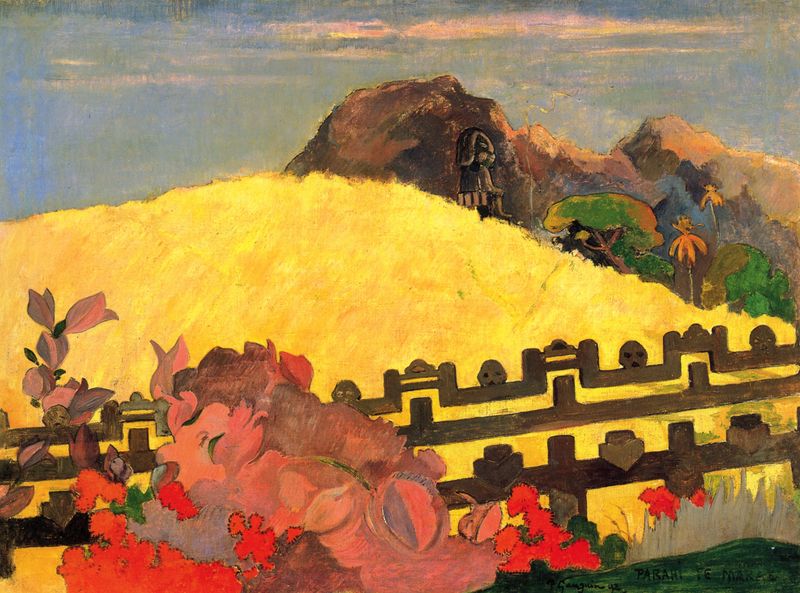
Titel: Dort ist der Tempel (Parahi te marae)
Künstler: Paul Gauguin
Standort: Philadelphia (Pennsylvania)
Institution: Philadelphia Museum of Art
Schlagwörter: baum, berg, blau, blätter, dunkel, felsen, gemälde, himmel, laub, schatten, wolken, bäume, gelb, grün, landschaft, ocker, sand, äste, blume, blumen, braun, bunt, grau, hell, holz, köpfe, licht, orange, schwarz, weiss, blüte, blüten, gras, rose, rot, tier, weg, wiese, wolke, zaun, beige, flächig, malerei, muster, ornament, schädel, stein, bild, signatur, öl, ast, feld, felder, ferne, gräser, horizont, hügel, natur, weite, busch, büsche, gatter, gitter, sonne, sträucher, insel, figur, gold, sitzend, blatt, pflanzen, rosa, garten, hase, mais, skulptur, statue, farbig, sommer, moderne, abhang, acker, ernte, getreide, heu, korn, trocken, weizen, abstrakt, berge, farben, fels, gebirge, gipfel, kamm, mauer, lila, violett, idylle, holzzaun, figuren, tulpen, trennung, inschrift, ornamente, wandmalerei, palme, plastik, abendrot, exotik, menschenleer, raps, flieder, kornfeld, leuchten, gauguin, südsee, unterschrift, motiv, flammen, geld, titel, beschriftung, leinwand, wellig, römer, geometrisch, zacken, skelett, totenkopf, gaugin, landwirtschaft, palmen, pinien, leuchtend, kitsch, totenschädel, kitschig, ornamnet, feuerrot, totem, südländisch, paul gauguin, kult, rapsfeld, tahiti, skelette, blütenzweig, totenköpfe, inka, azteken, archaisch, idol, götze, eingeborene, haiti, steinfigur, orchideen, südarmerika, felsmalerei, totempfahl, modenre, antinaturalismus, osterinsel, skulls, vogelscheuchen, zaun holz, darth vader, parahi